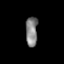
Tissue: prostate
Cell type: T cells
Senescence score: 0.6857
Nuclear area (px): 349
Mean DAPI intensity: 130.564